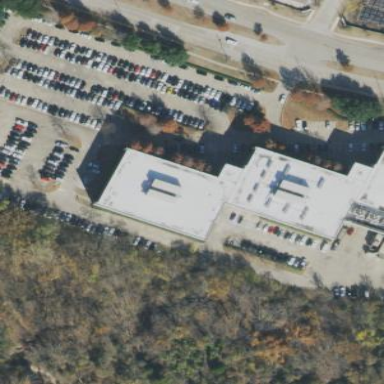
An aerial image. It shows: Office building.